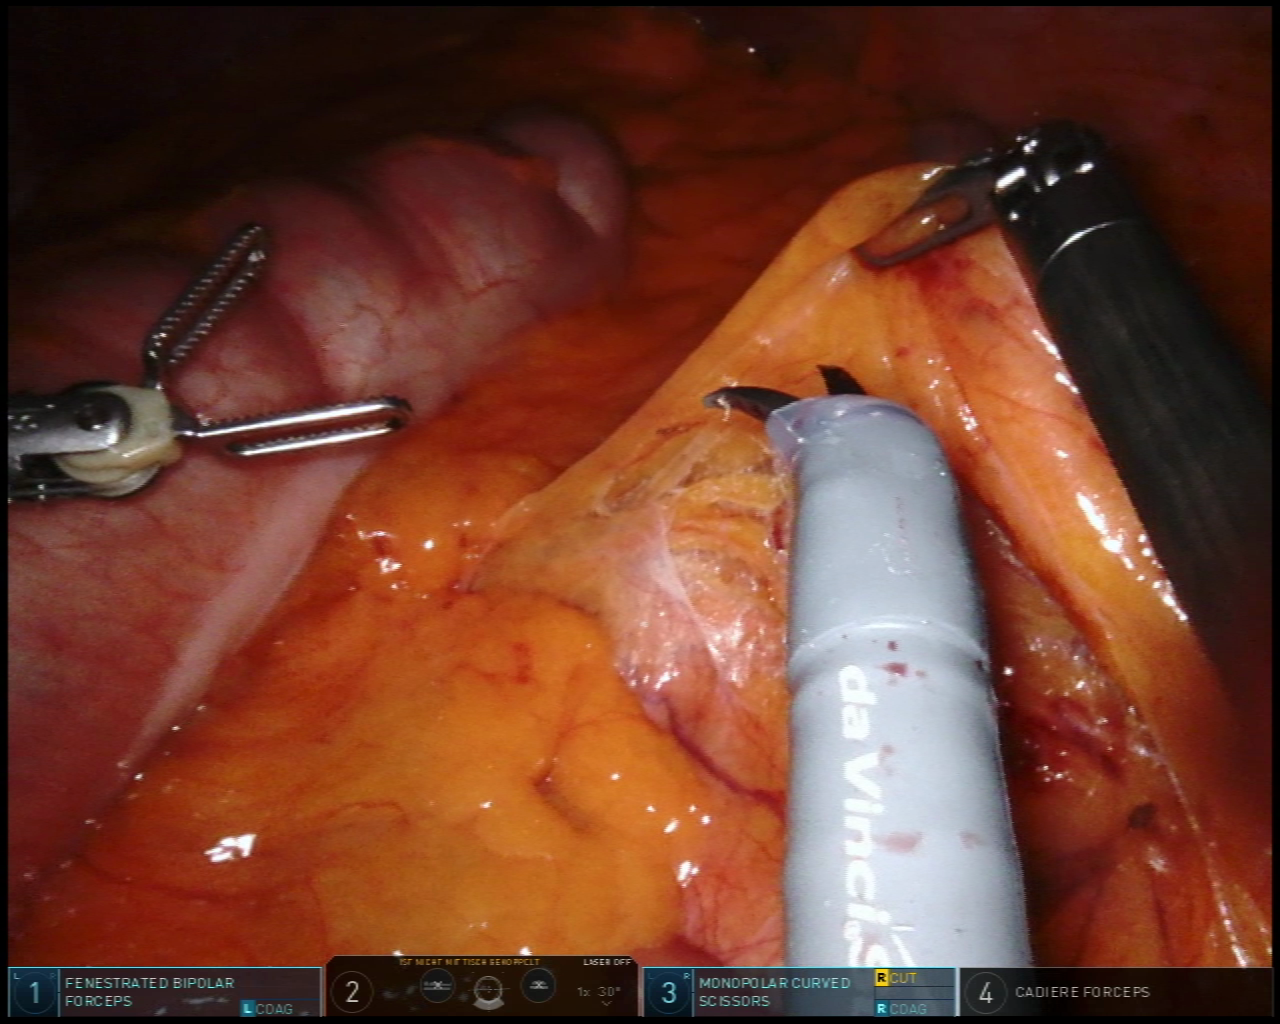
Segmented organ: colon
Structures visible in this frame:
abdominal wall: no
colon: yes
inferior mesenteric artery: no
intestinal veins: no
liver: no
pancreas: no
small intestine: no
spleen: no
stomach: no
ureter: no
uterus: no
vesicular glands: no